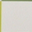
Piece: xx